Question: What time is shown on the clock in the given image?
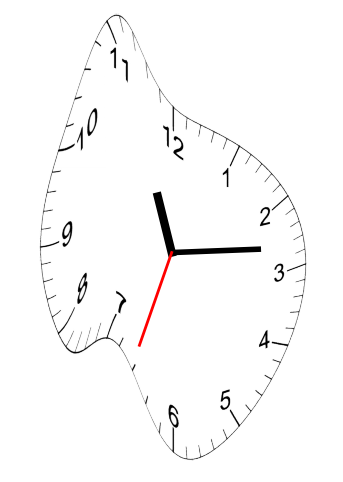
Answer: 11:13:33